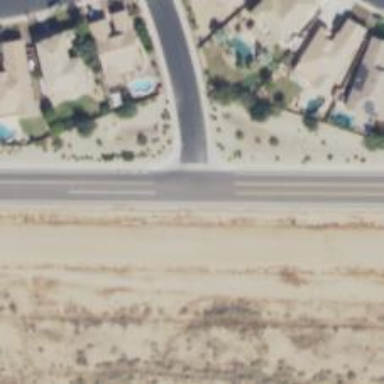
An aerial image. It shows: Secondary road with asphalt surface.